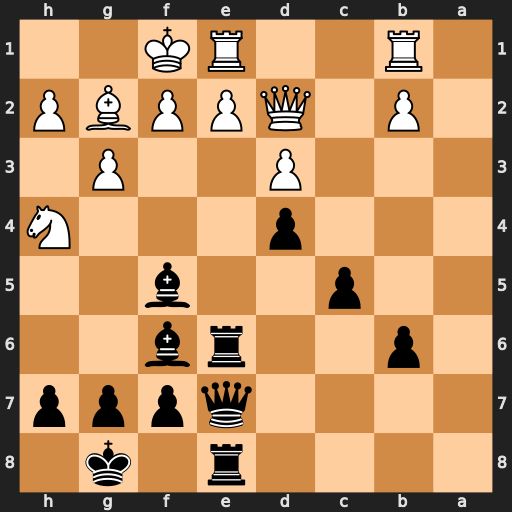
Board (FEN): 4r1k1/4qppp/1p2rb2/2p2b2/3p3N/3P2P1/1P1QPPBP/1R2RK2
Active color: b
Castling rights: -
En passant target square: -
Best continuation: Bxh4